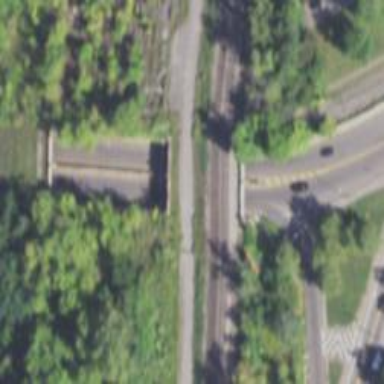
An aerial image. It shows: Disused railway bridge.